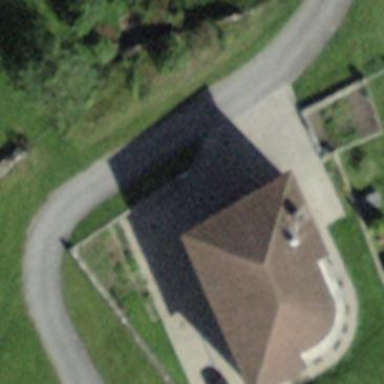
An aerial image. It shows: Hipped roof house.